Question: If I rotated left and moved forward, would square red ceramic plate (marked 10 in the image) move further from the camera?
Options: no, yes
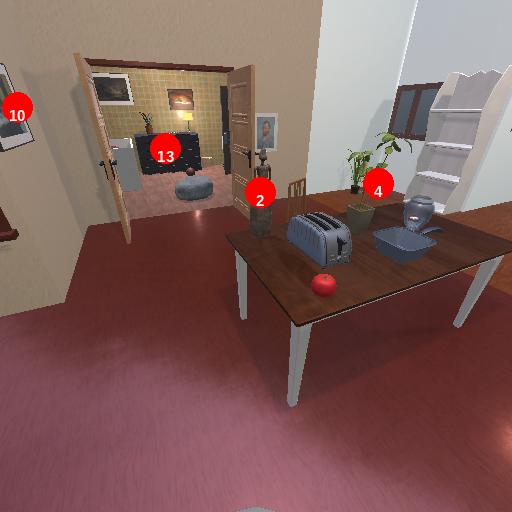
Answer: no